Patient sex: M
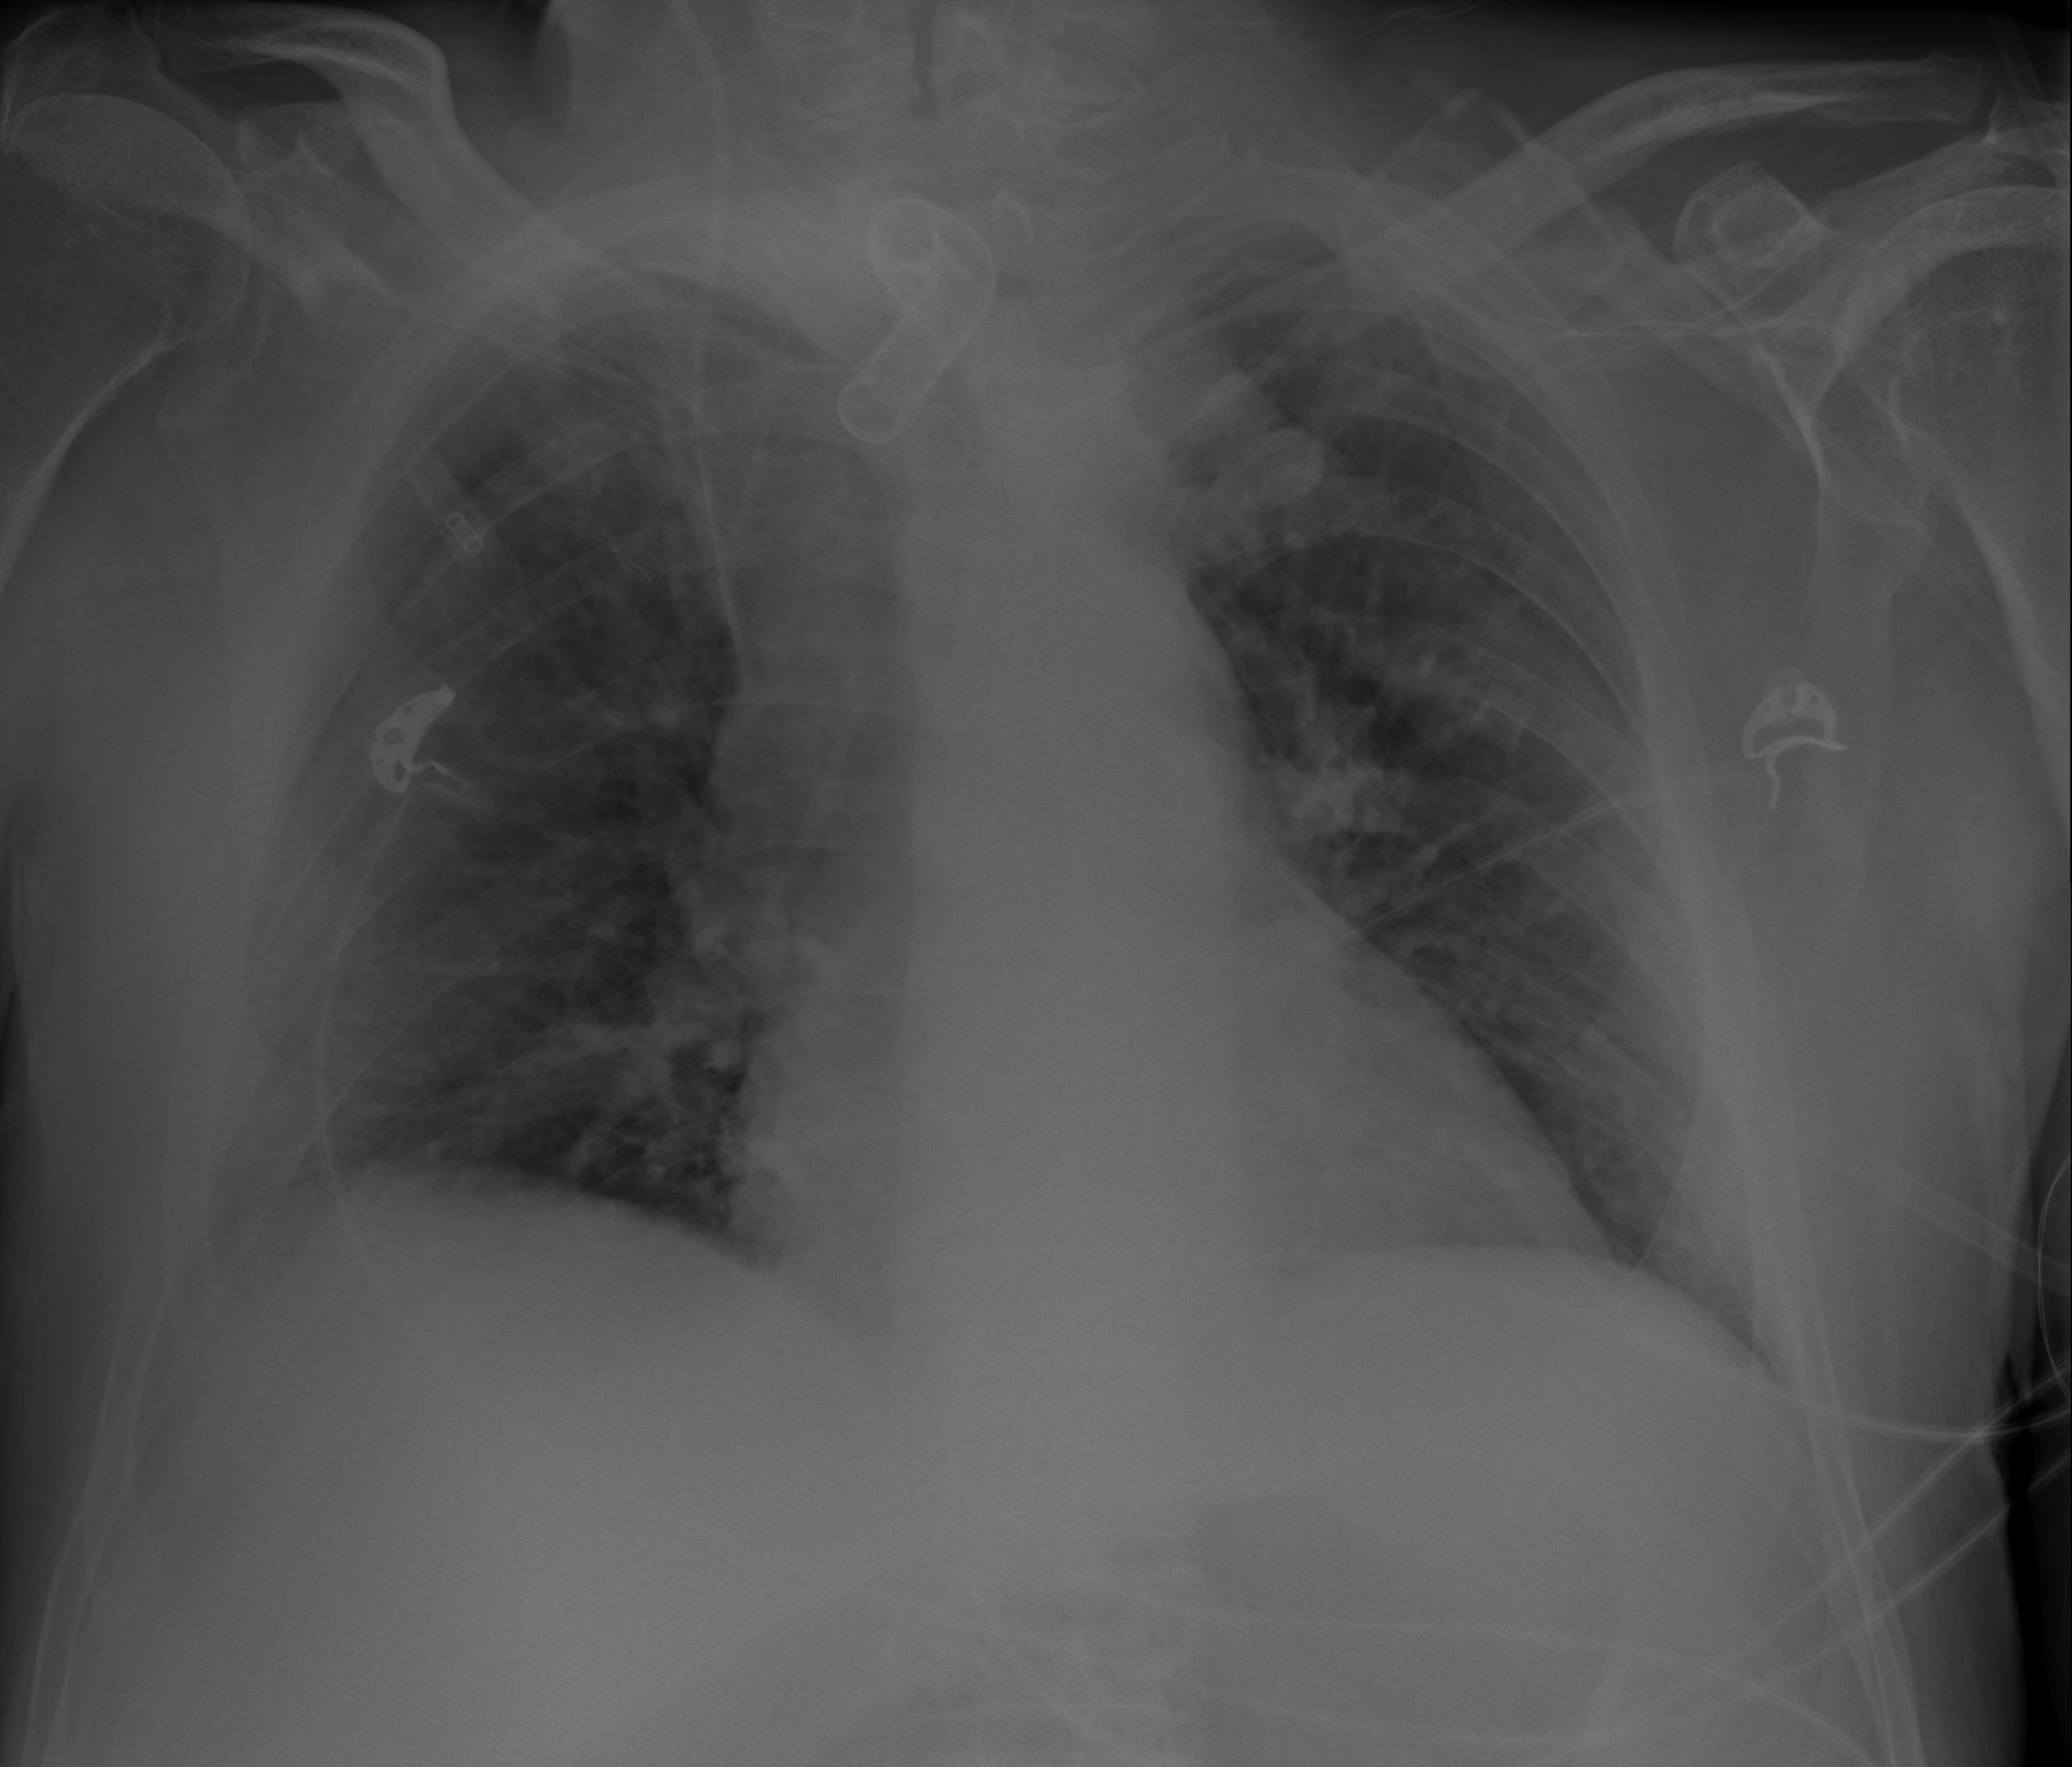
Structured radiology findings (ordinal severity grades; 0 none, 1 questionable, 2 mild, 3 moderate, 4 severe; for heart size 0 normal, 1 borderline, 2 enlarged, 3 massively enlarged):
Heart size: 2
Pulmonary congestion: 2
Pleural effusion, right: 1
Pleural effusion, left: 0
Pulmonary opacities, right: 2
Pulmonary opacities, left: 1
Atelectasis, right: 2
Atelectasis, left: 0